Here is the envelope spectrum of one vibration snapshot from a rolling-element bearing, with each characteristic fault-frequency family marked on the frequency axis. What is the most likely bearing condition (normal, inner_race, outer_race, ball)?
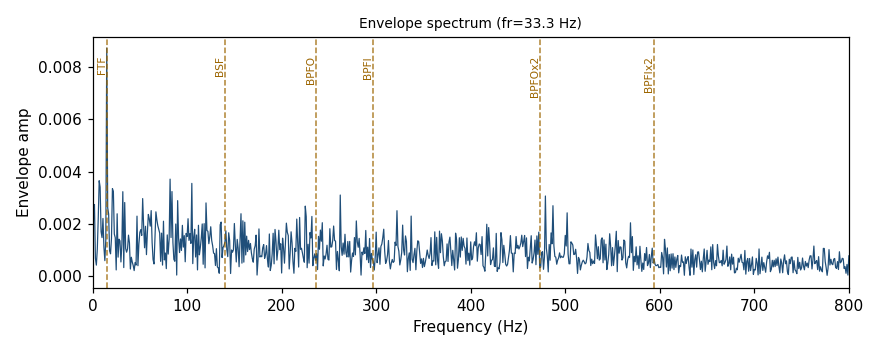
Answer: normal